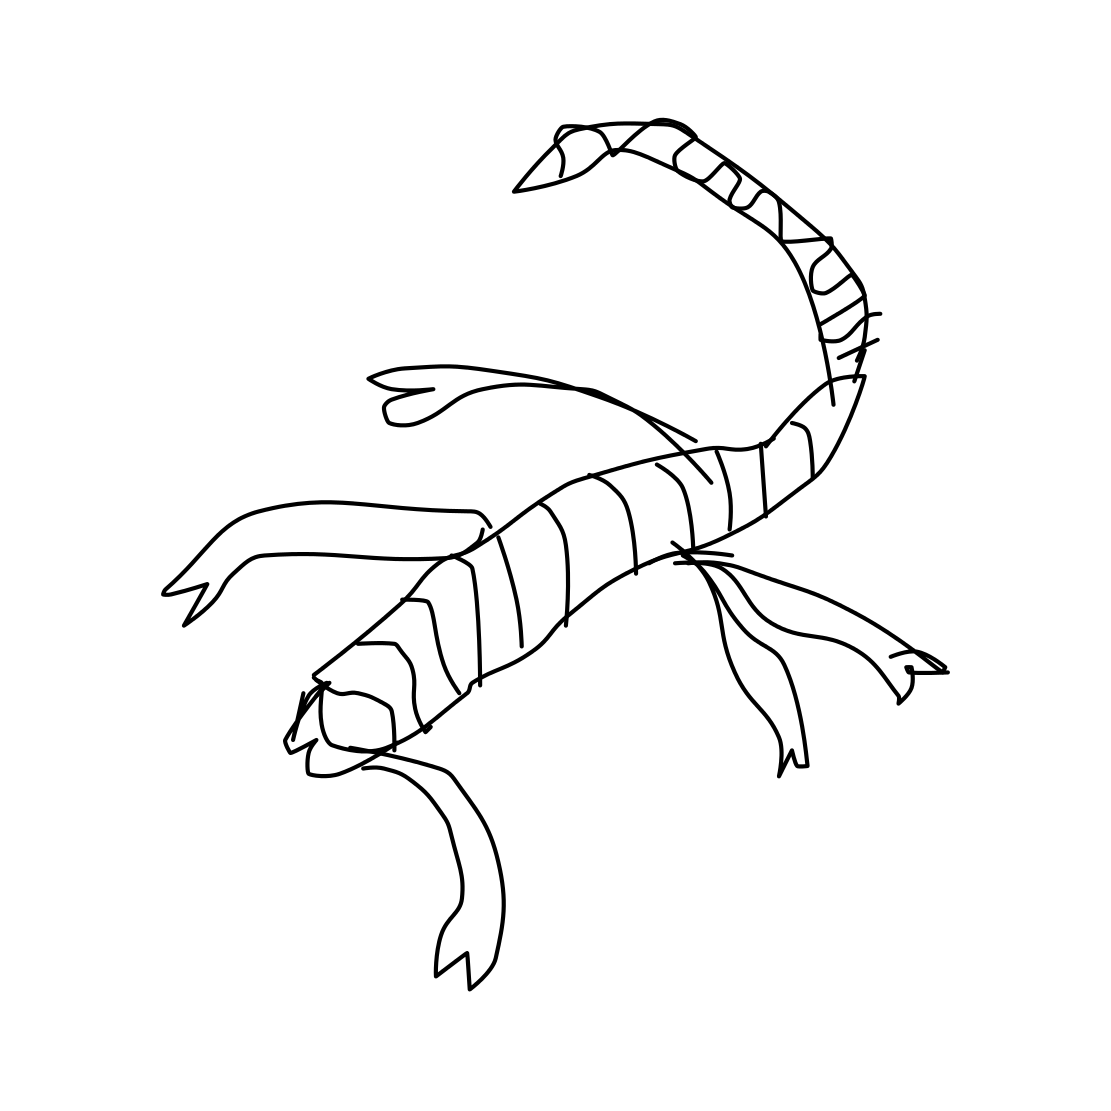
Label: scorpion